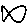
Label: fish